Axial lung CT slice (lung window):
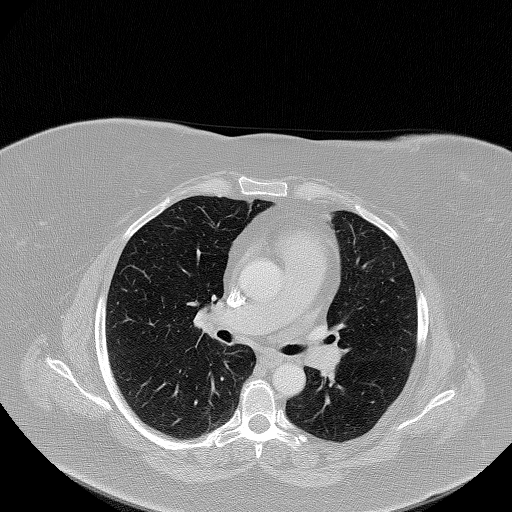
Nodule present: no